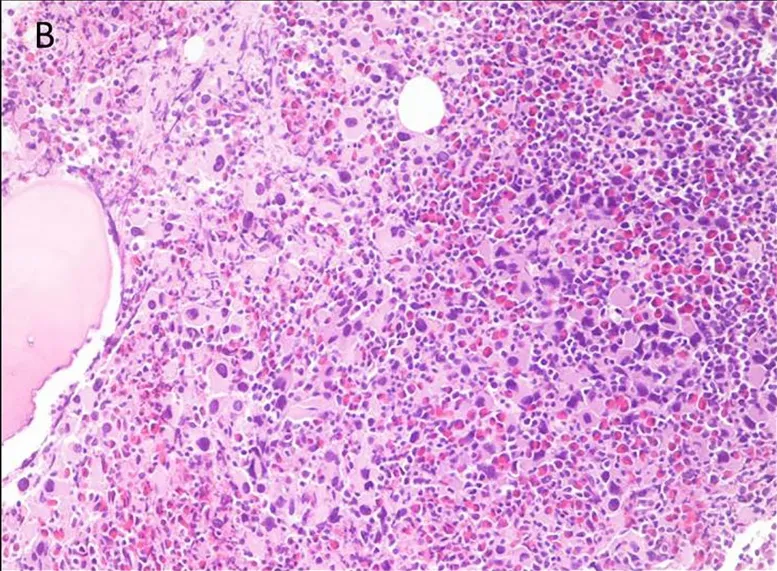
Bone marrow biopsies. Evident signs of fibrosis, original magnification 5x; (B) Micro-megakaryocytes characterized by hypo-lobated nuclei, original magnification 20x.
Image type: pathology (h&e)